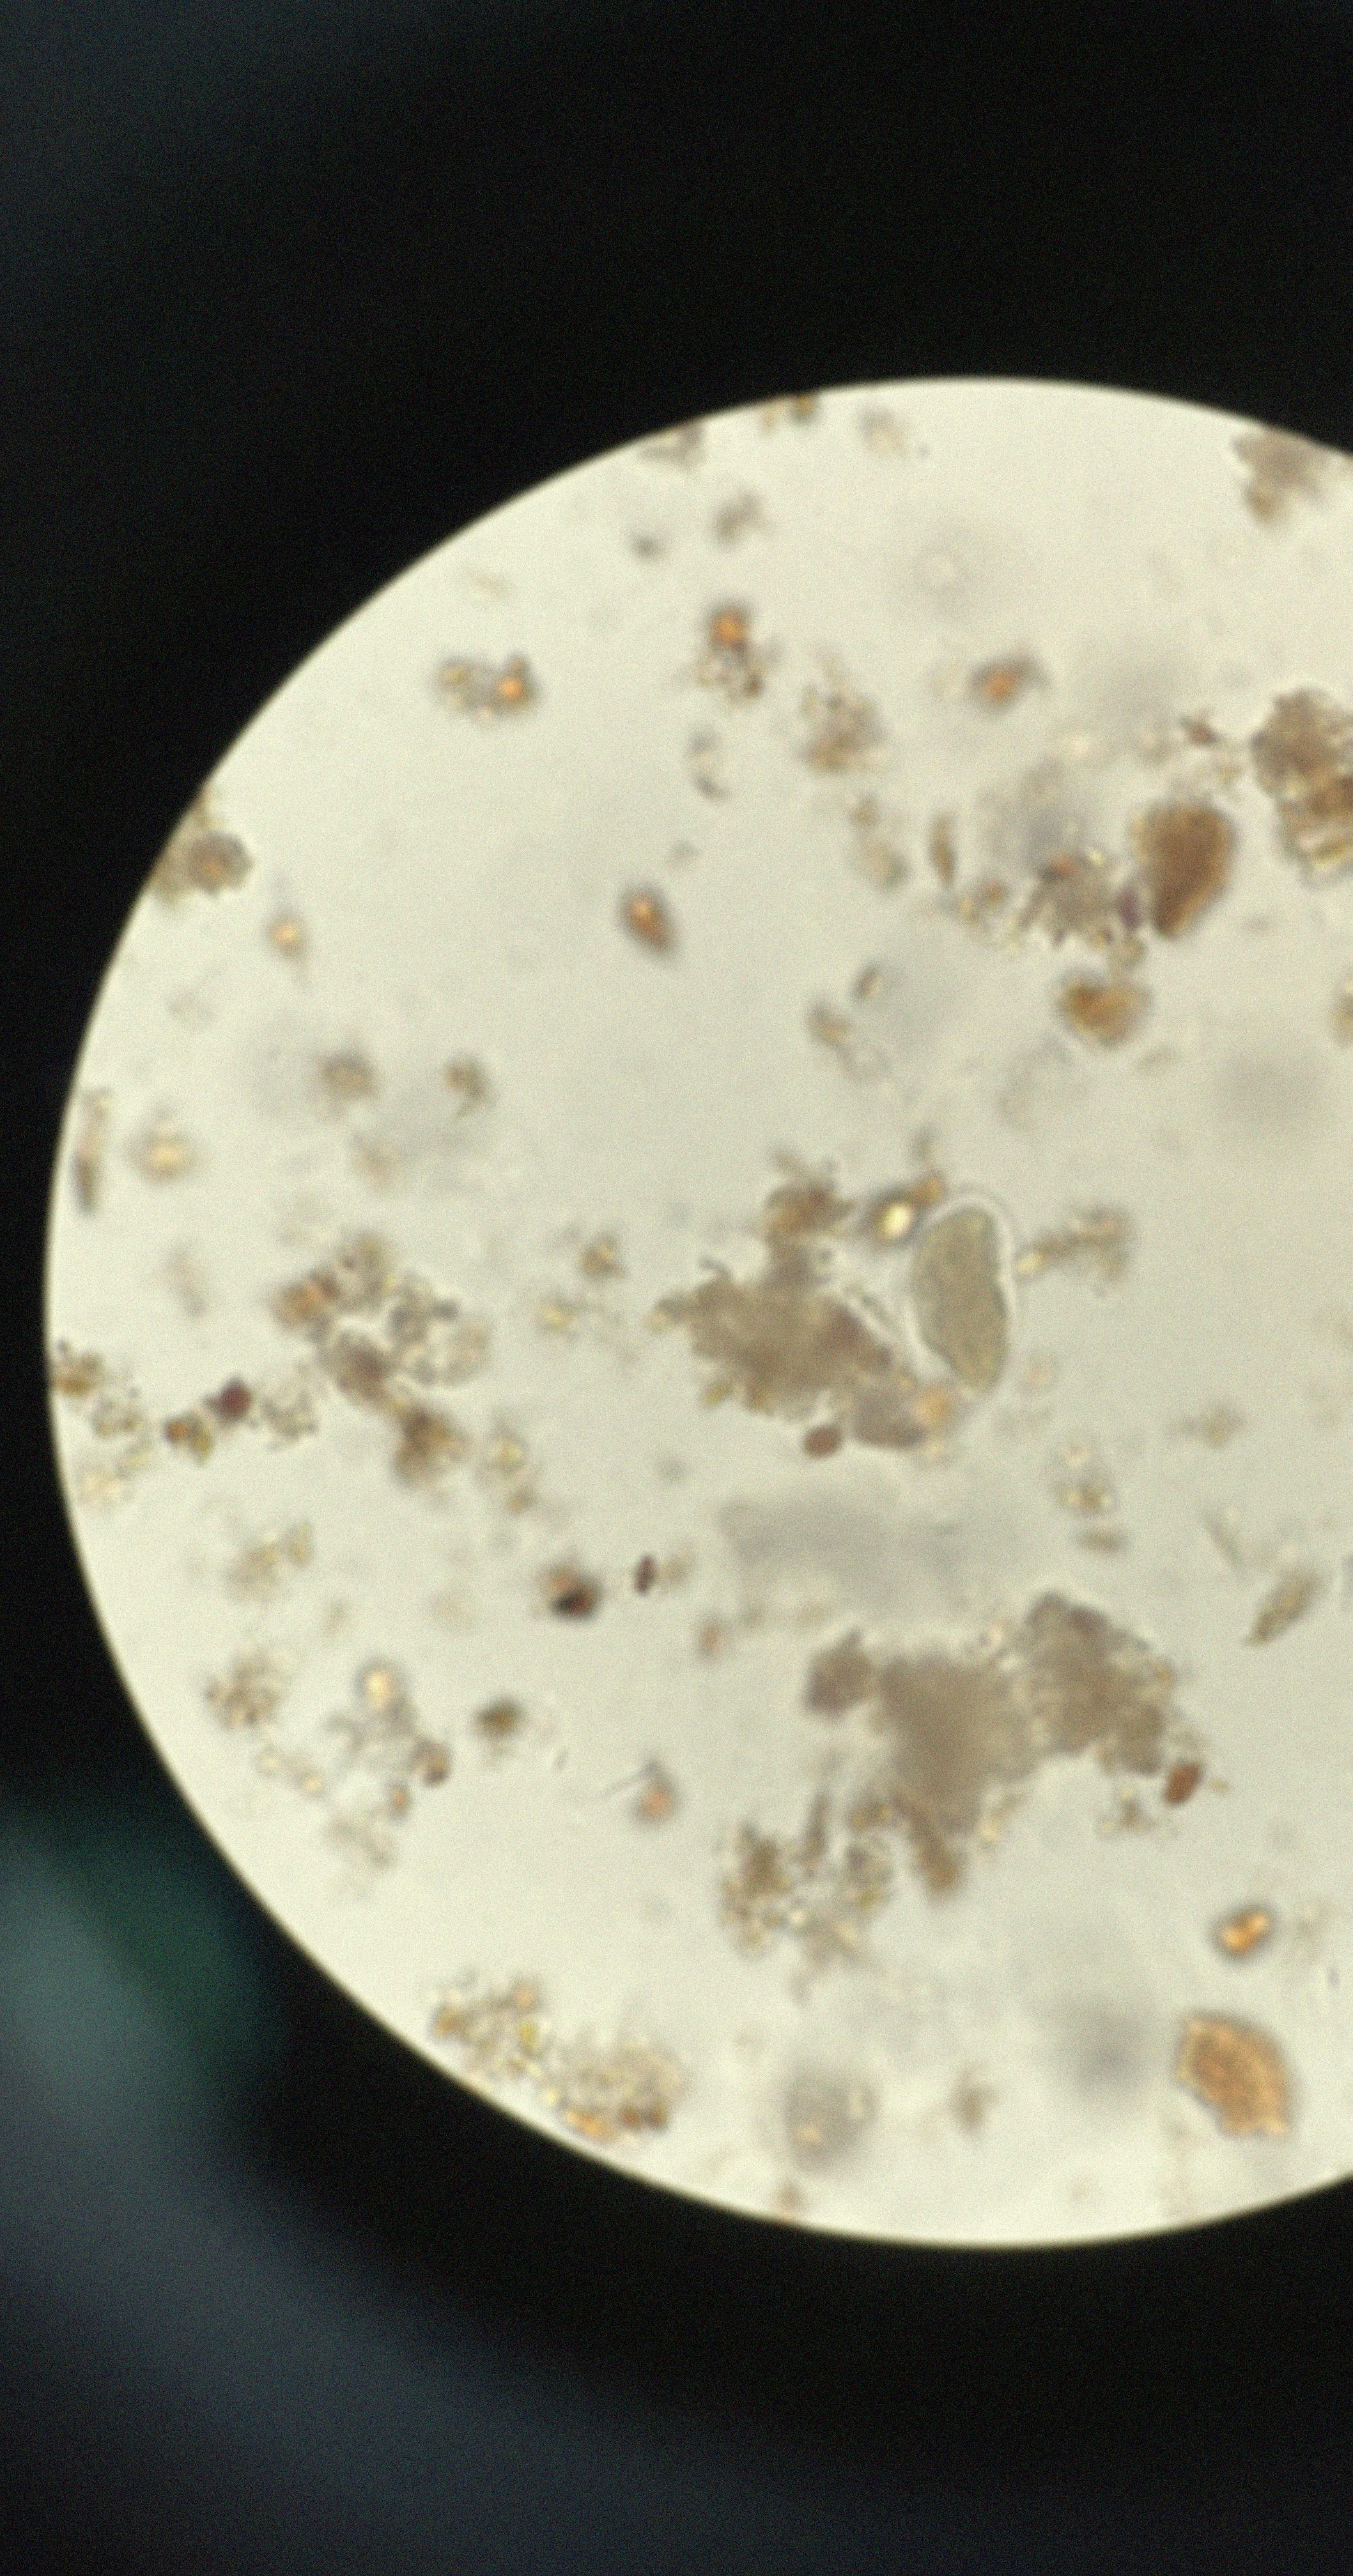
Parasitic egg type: Hookworm egg